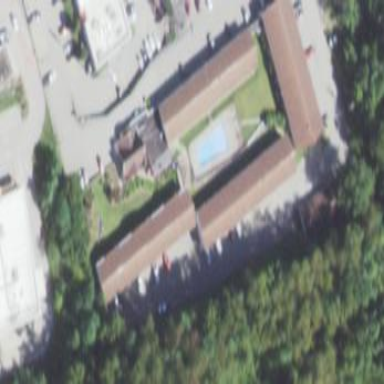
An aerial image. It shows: Hotel building.